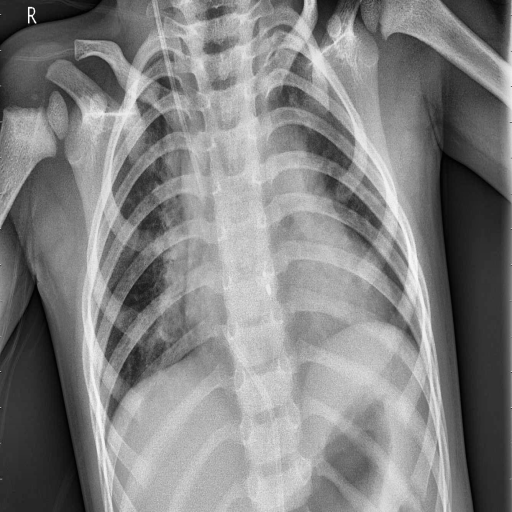
Finding: PNEUMONIA